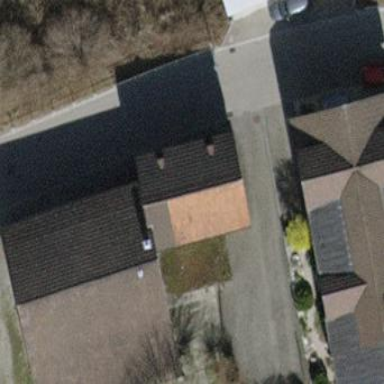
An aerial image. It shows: Garage.